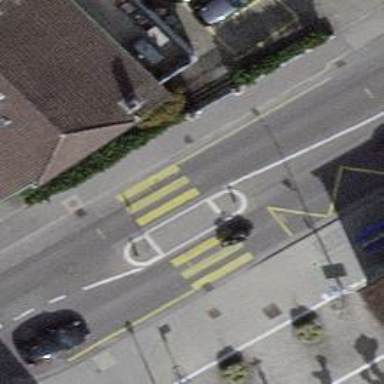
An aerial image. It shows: Uncontrolled road crossing with pedestrian island.